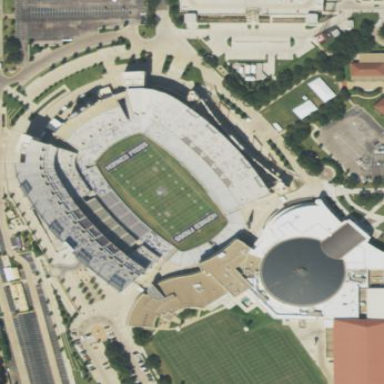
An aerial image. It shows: American football pitch for leisure and sport activities.